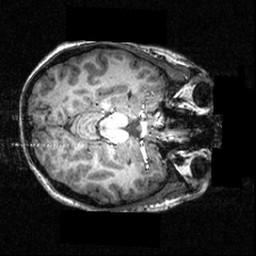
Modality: T1w
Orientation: axial
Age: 20
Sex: female
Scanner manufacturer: siemens
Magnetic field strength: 3.951 T
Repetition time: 1.5 s
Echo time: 0.00335 s